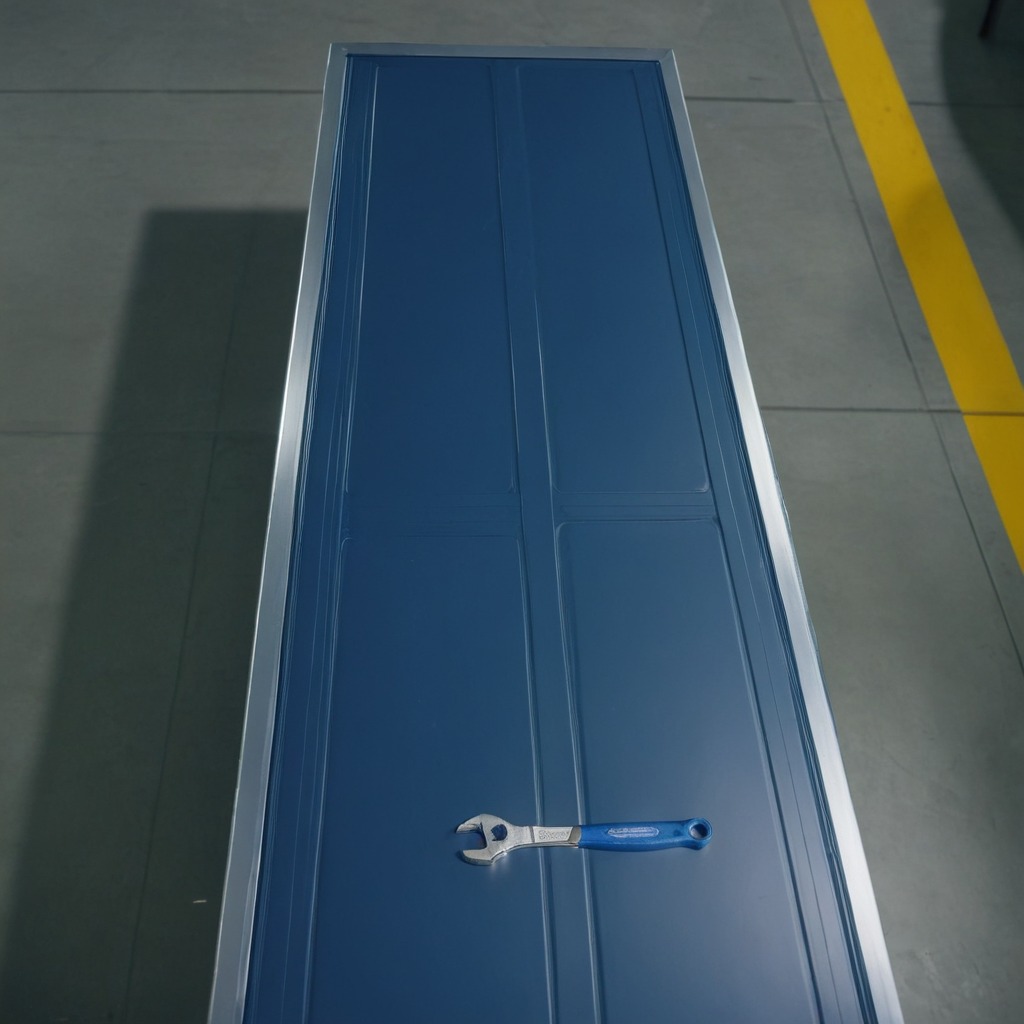
A wrench is lying on the toolbox surface in an airplane hangar workshop.